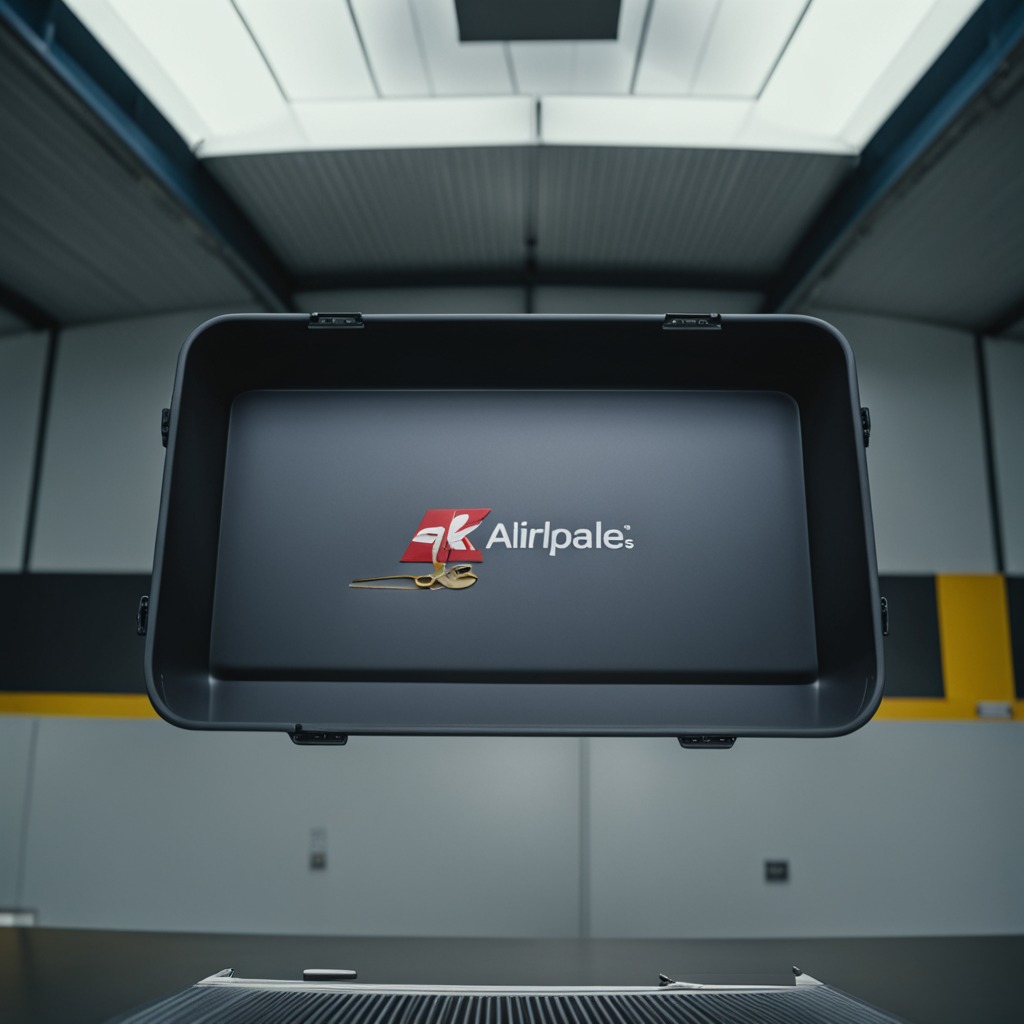
A scissor lying on the toolbox surface in an airplane hangar workshop 8K.